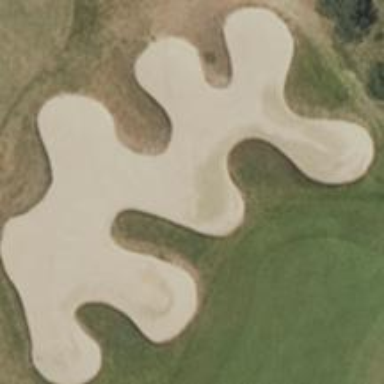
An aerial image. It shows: Bunker on golf course.